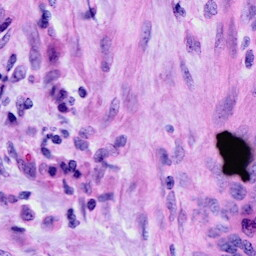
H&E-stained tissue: Cervix